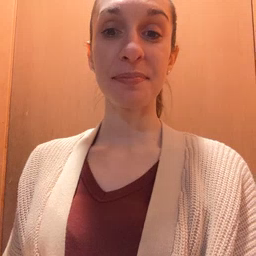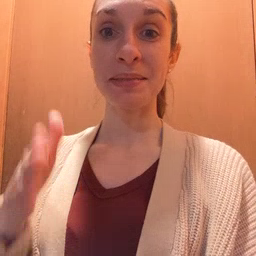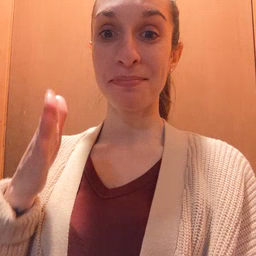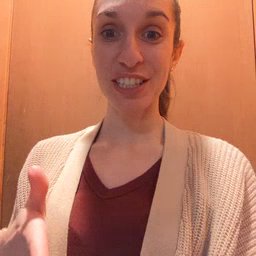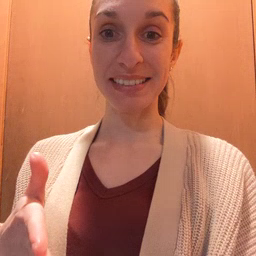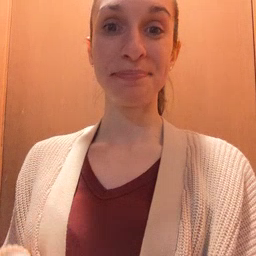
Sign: person